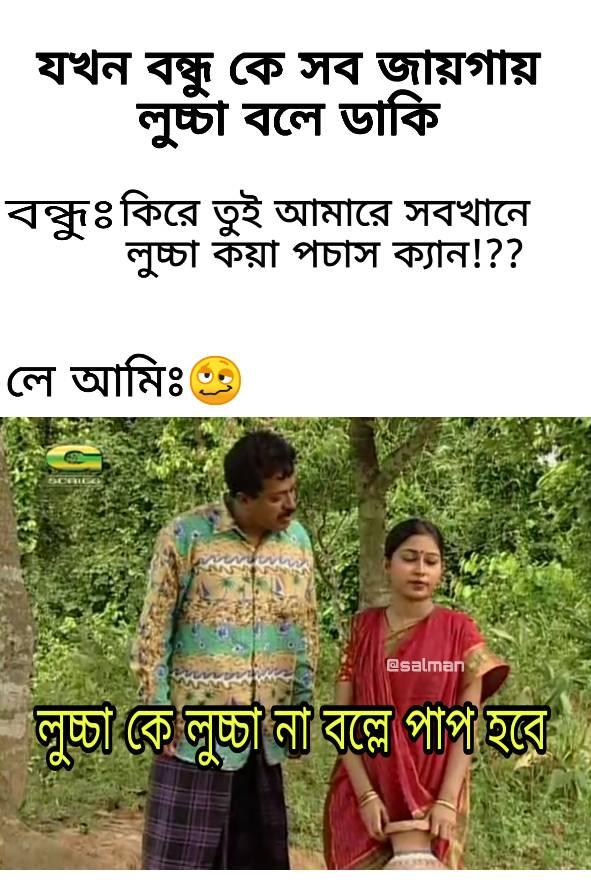
Caption: যখন বন্ধু কে সব জায়গায় লুচ্চা বলে ডাকি     বন্ধুঃ কিরে তুই আমারে সবখানে লুচ্চা কয়া পচাস ক্যান ! ???   লে আমিঃ    লুচ্চা কে লুচ্চা না বললে পাপ হবে
Label: non-hate